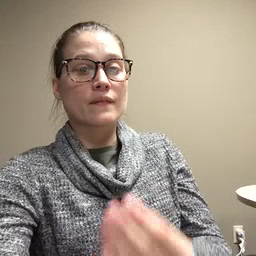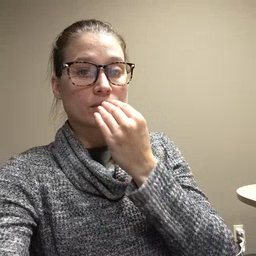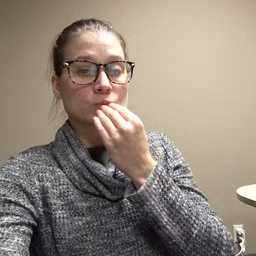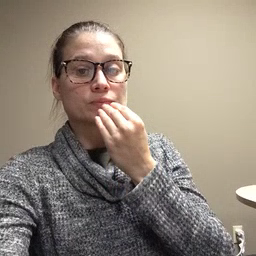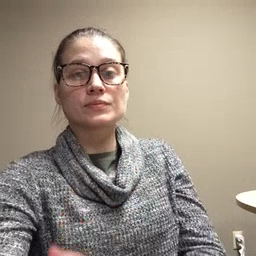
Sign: food